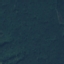
Land use / land cover: Forest